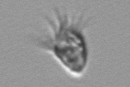
Label: Paratontonia_gracillima